Field crop: maize
Growth stage: 1
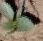
Species: datura